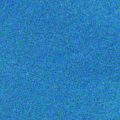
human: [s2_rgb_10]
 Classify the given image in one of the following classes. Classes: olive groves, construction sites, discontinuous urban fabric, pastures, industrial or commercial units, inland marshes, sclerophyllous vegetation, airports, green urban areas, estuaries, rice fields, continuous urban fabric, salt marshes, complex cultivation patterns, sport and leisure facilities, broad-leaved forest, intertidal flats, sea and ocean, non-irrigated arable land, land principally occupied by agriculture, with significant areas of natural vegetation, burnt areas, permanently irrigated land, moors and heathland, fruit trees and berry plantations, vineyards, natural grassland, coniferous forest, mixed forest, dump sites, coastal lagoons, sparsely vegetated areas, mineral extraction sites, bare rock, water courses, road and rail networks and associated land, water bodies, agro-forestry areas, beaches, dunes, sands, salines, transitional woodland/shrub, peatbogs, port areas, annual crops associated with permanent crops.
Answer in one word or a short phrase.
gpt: sea and ocean